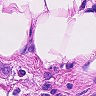
Metastatic tissue present: yes